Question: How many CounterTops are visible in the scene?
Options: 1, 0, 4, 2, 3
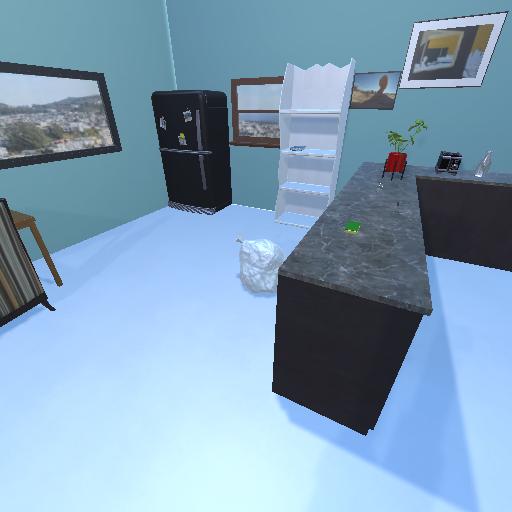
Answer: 1